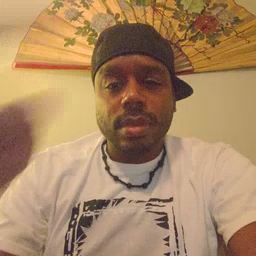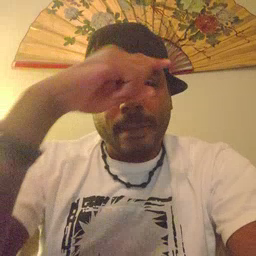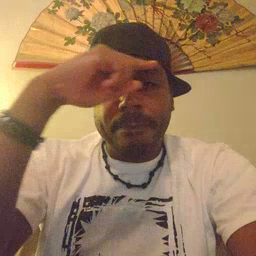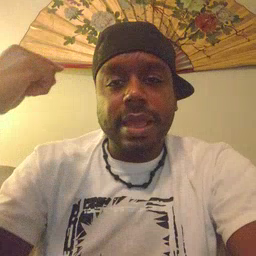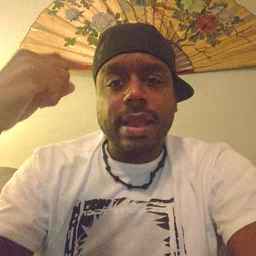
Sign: black